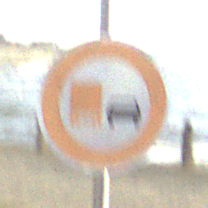
Verkehrszeichen: UeberholverbotKraftfahrzeuge
Umgebung: Outdoor, Suburban
Tageszeit: MorningAfternoon
Wetter: PartlyCloudy
Licht: Natural
Jahreszeit: NotSpecified
Kontrast: HighContrast